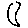
Label: moon